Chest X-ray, PA view. Patient: 26 years old, sex M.
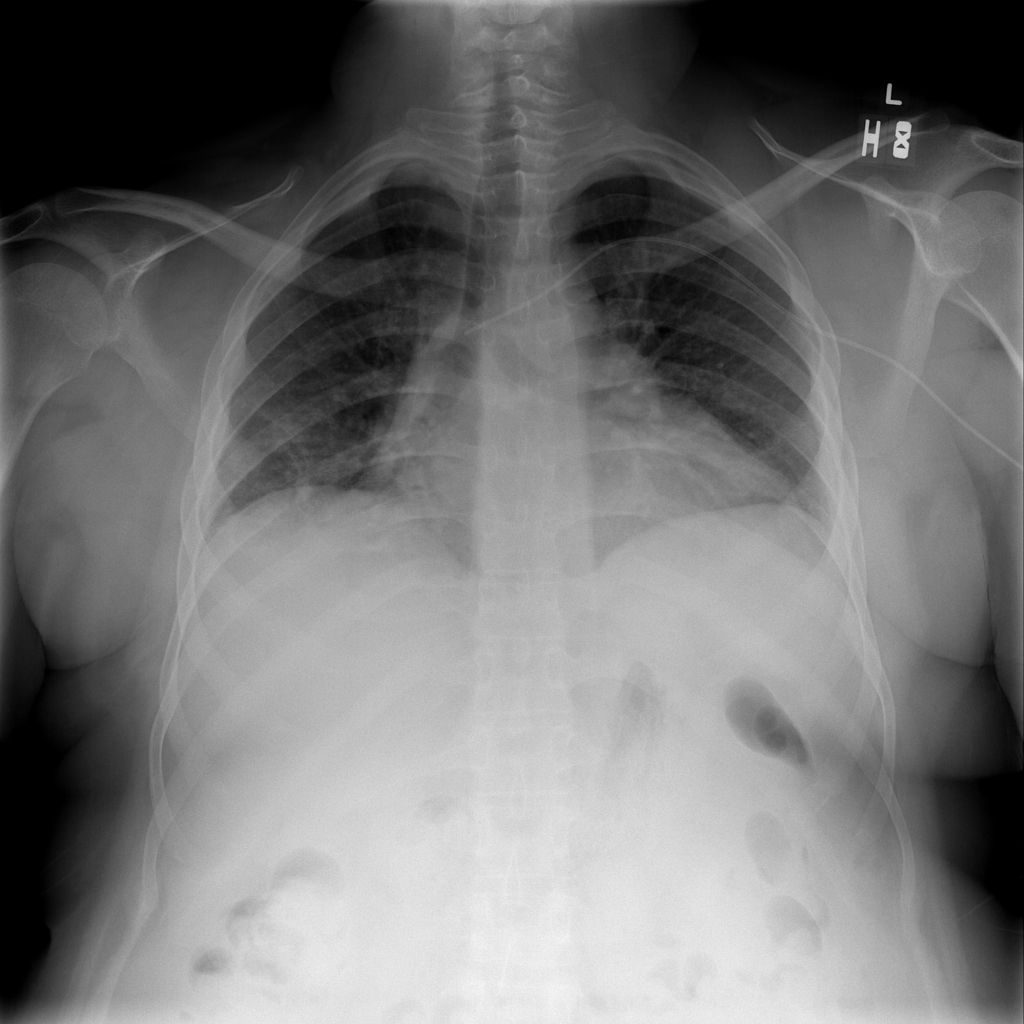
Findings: No Finding